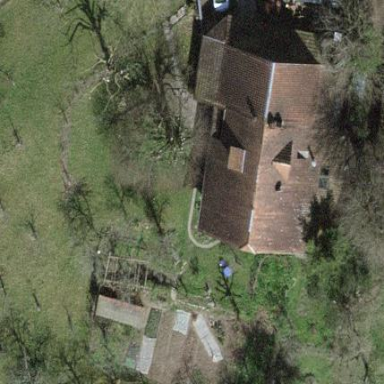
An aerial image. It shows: Farmyard area.